Field crop: maize
Growth stage: 2
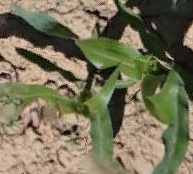
Species: maize